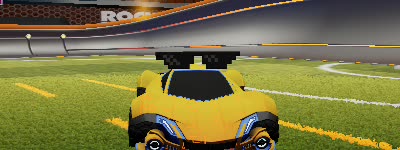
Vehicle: werewolf